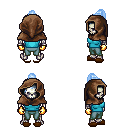
a pixel art fantasy rpg character, male body template, skeleton, teal sleeveless shirt, teal pants, white cyan short topknot hairstyle, cloth hood, gold gloves, brown slippers, four views (front, back, left, right), 2x2 character sprite sheet, small pixel art, hard edges, no anti-aliasing